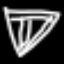
Label: diamond